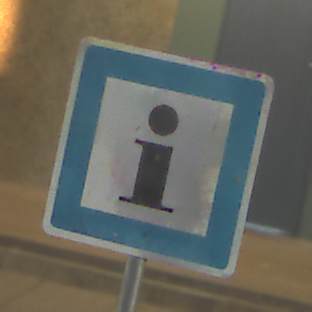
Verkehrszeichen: Informationsstelle
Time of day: MorningAfternoon
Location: Roofed (Special)
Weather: NotSpecified
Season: NotSpecified
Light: Artificial